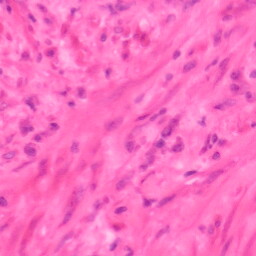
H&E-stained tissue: Colon